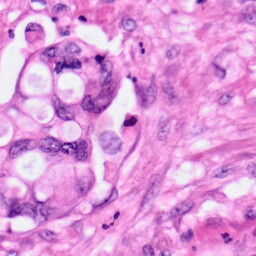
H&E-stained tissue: Pancreatic